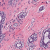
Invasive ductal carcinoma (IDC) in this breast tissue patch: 0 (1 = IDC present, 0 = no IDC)